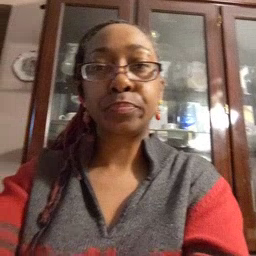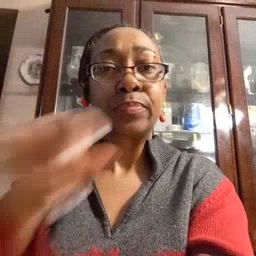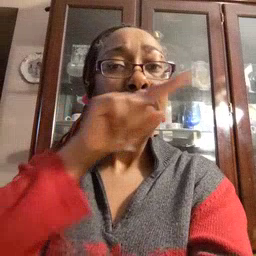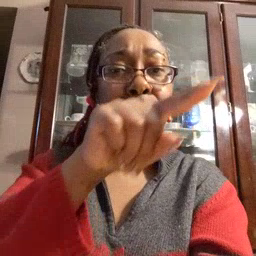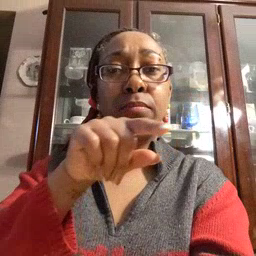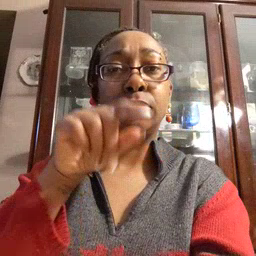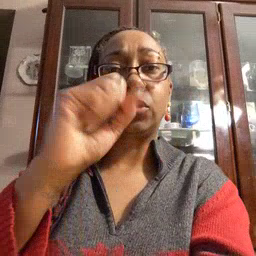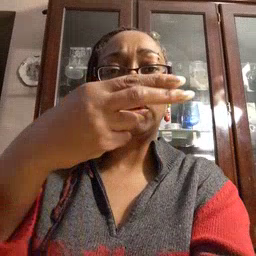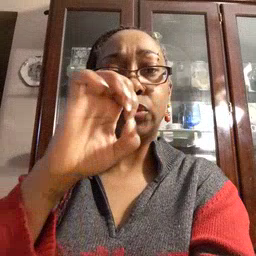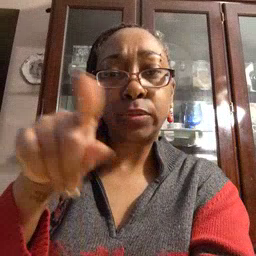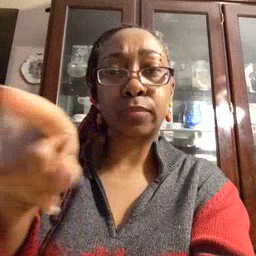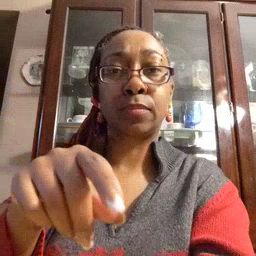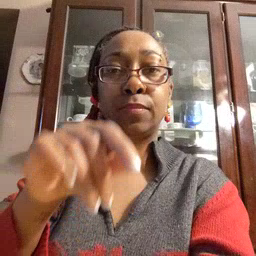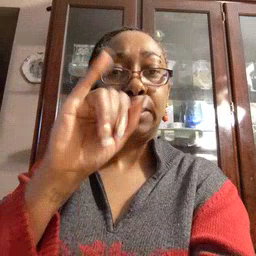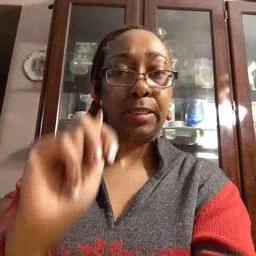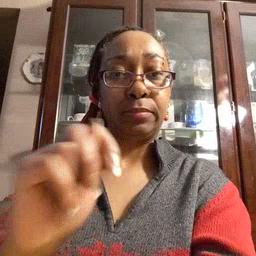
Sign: hesheit